Interaction volume radius: 5 \u00c5
Interaction volume height: 15 \u00c5
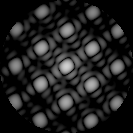
Disorder parameter: 0.06074